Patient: sex M, age 35
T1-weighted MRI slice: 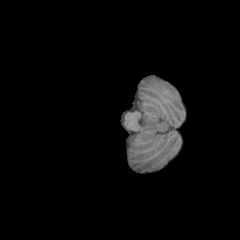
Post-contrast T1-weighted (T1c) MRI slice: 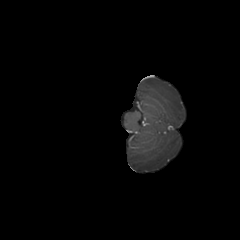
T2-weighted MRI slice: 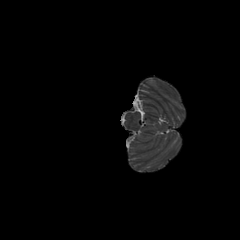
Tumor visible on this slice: no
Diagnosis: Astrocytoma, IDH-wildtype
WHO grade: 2